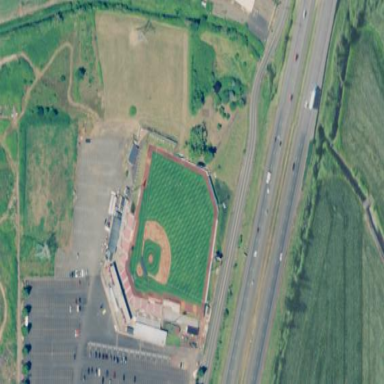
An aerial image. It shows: Baseball stadium.